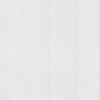
Label: dusty